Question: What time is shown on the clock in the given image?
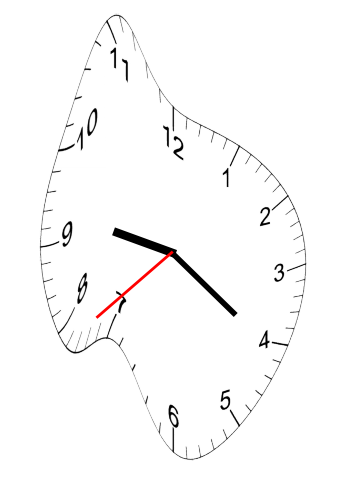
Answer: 09:20:38